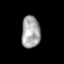
Tissue: prostate
Cell type: T cells
Senescence score: 0.3618
Nuclear area (px): 587
Mean DAPI intensity: 164.133